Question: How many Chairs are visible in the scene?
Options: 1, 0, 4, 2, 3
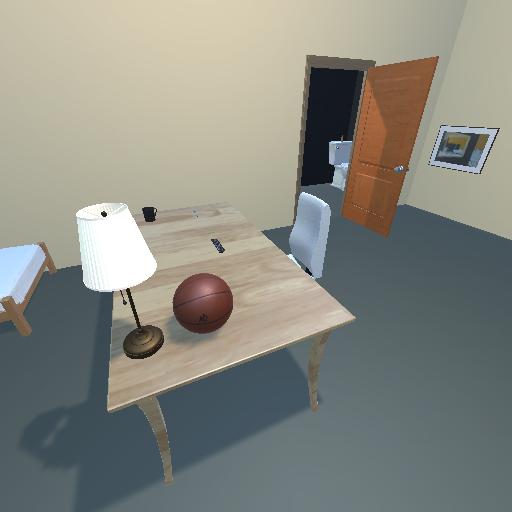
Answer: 1